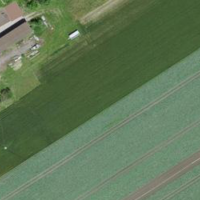
EUNIS habitat code: 52
Species observed at this site:
Nicandra physalodes